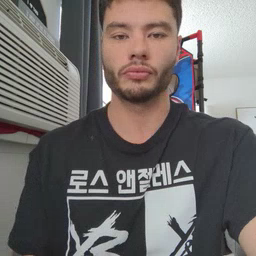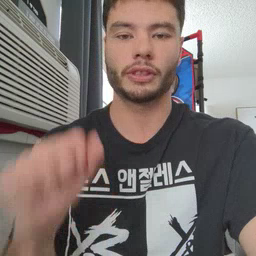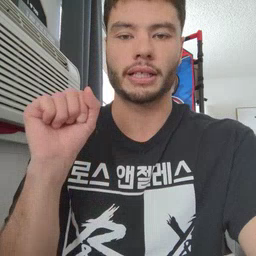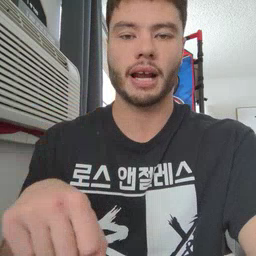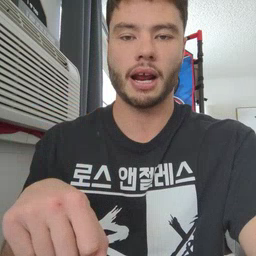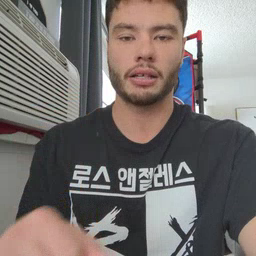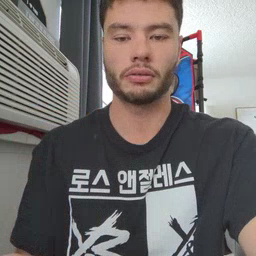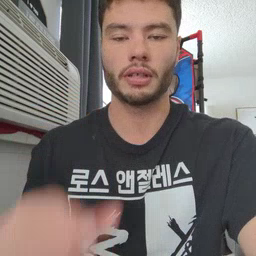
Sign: can